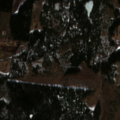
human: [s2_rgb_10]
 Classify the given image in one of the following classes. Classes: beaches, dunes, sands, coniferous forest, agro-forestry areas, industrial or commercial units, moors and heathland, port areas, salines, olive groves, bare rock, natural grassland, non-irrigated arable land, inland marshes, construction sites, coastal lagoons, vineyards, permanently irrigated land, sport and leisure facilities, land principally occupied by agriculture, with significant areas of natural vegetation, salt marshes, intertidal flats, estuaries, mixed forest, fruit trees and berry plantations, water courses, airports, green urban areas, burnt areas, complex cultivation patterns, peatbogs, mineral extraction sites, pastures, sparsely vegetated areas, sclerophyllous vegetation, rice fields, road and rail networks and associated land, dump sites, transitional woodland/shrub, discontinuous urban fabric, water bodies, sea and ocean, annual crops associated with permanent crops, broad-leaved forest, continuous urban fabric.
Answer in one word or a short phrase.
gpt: non-irrigated arable land, coniferous forest, mixed forest, transitional woodland/shrub